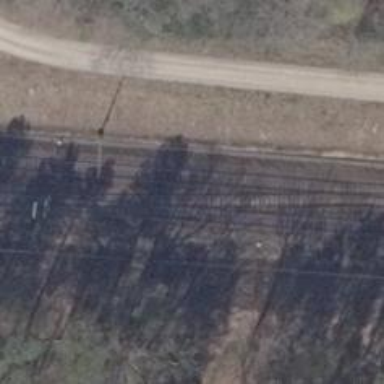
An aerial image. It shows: Railway with electrified contact lines.